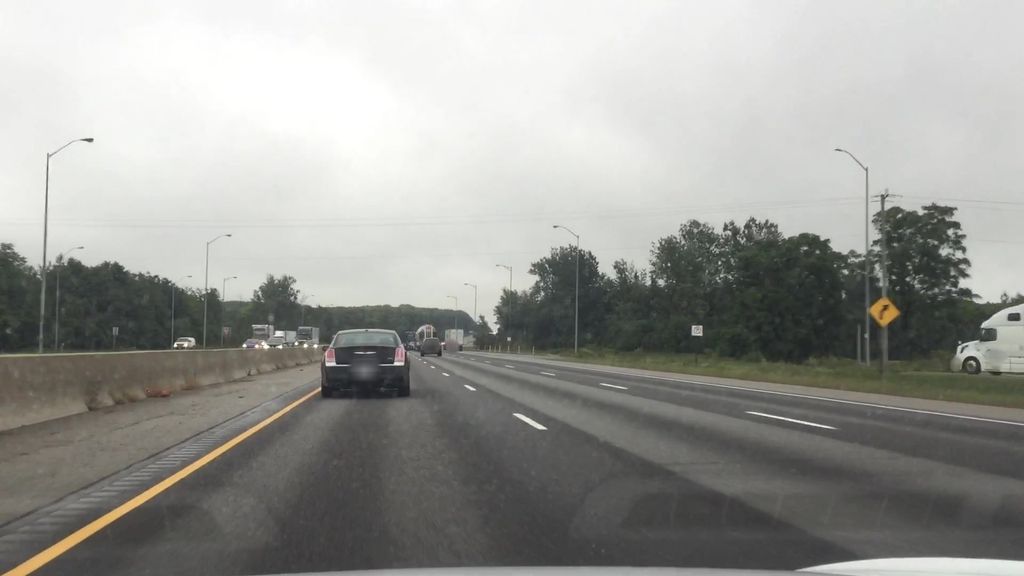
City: kitchener-waterloo